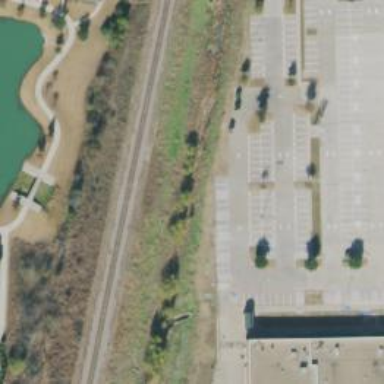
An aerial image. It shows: Parking space is available.